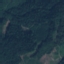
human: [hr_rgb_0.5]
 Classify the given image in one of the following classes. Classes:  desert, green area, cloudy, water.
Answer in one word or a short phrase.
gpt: green area